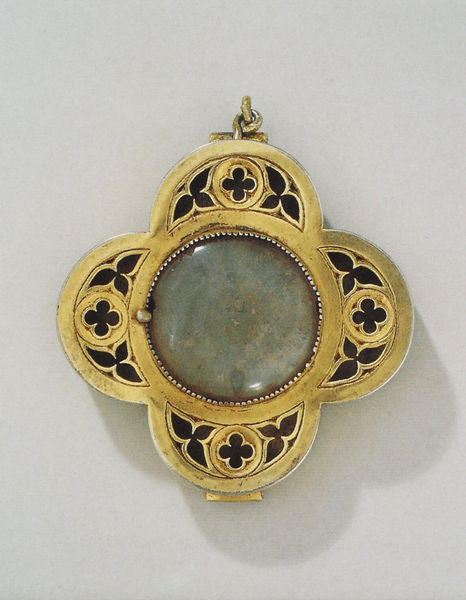
Titel: Reliquienkapsel
Standort: Quedlinburg (EU - D - Sachsen-Anhalt)
Schlagwörter: blau, blätter, schatten, blume, blumen, marmor, schmuck, schwarz, muster, ornament, stein, bild, natur, gold, blatt, brosche, diadem, gotik, kreis, oval, rund, kette, verzierung, nagel, ring, foto, punkte, vier, messing, hacken, dose, medaillon, halbkreis, zähne, anhänger, amulett, rosette, edelstein, golden, emblem, fassung, rosetten, amethyst, kleeblatt, schmuckstück, öse, emaille, hängt, rung, schmuckdose, kettenanhänger, mugel, viier, edelstien